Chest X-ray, AP view. Patient: 30 years old, sex M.
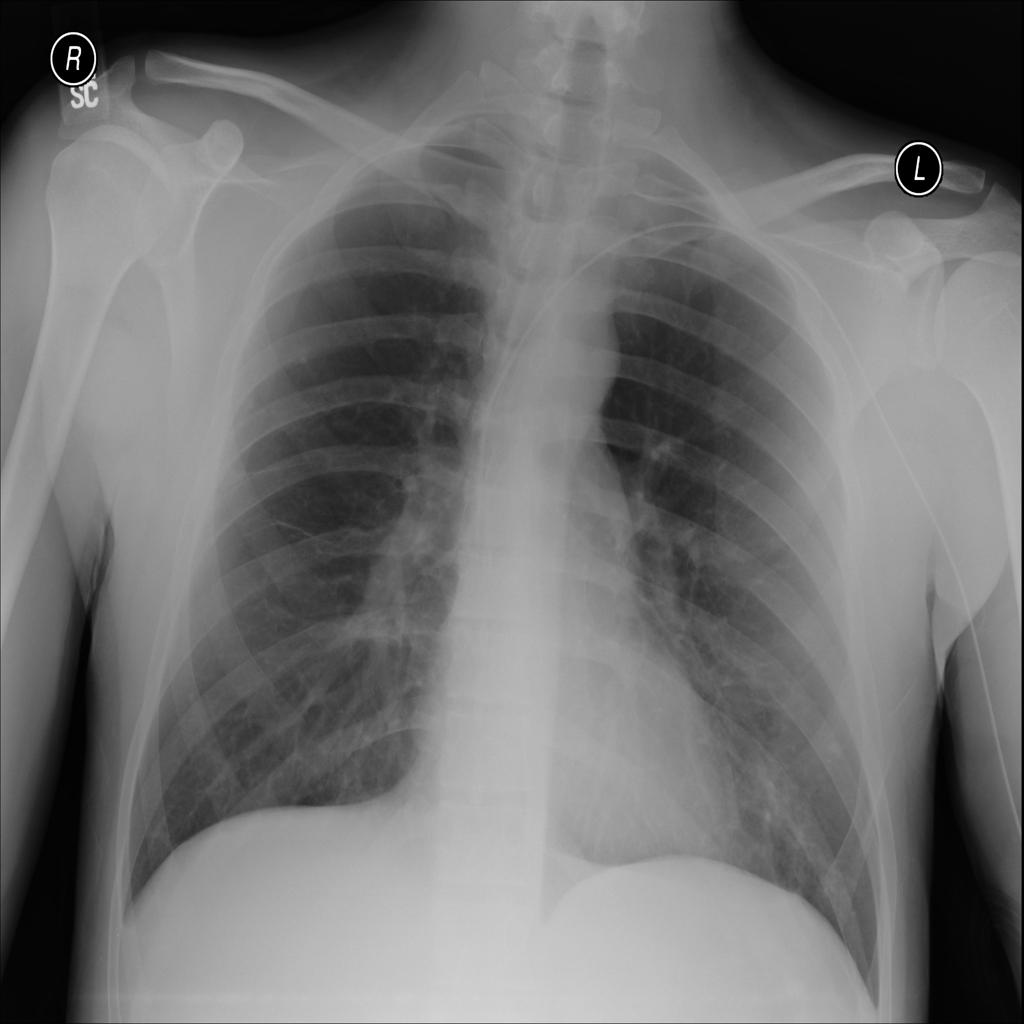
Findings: No Finding